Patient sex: M
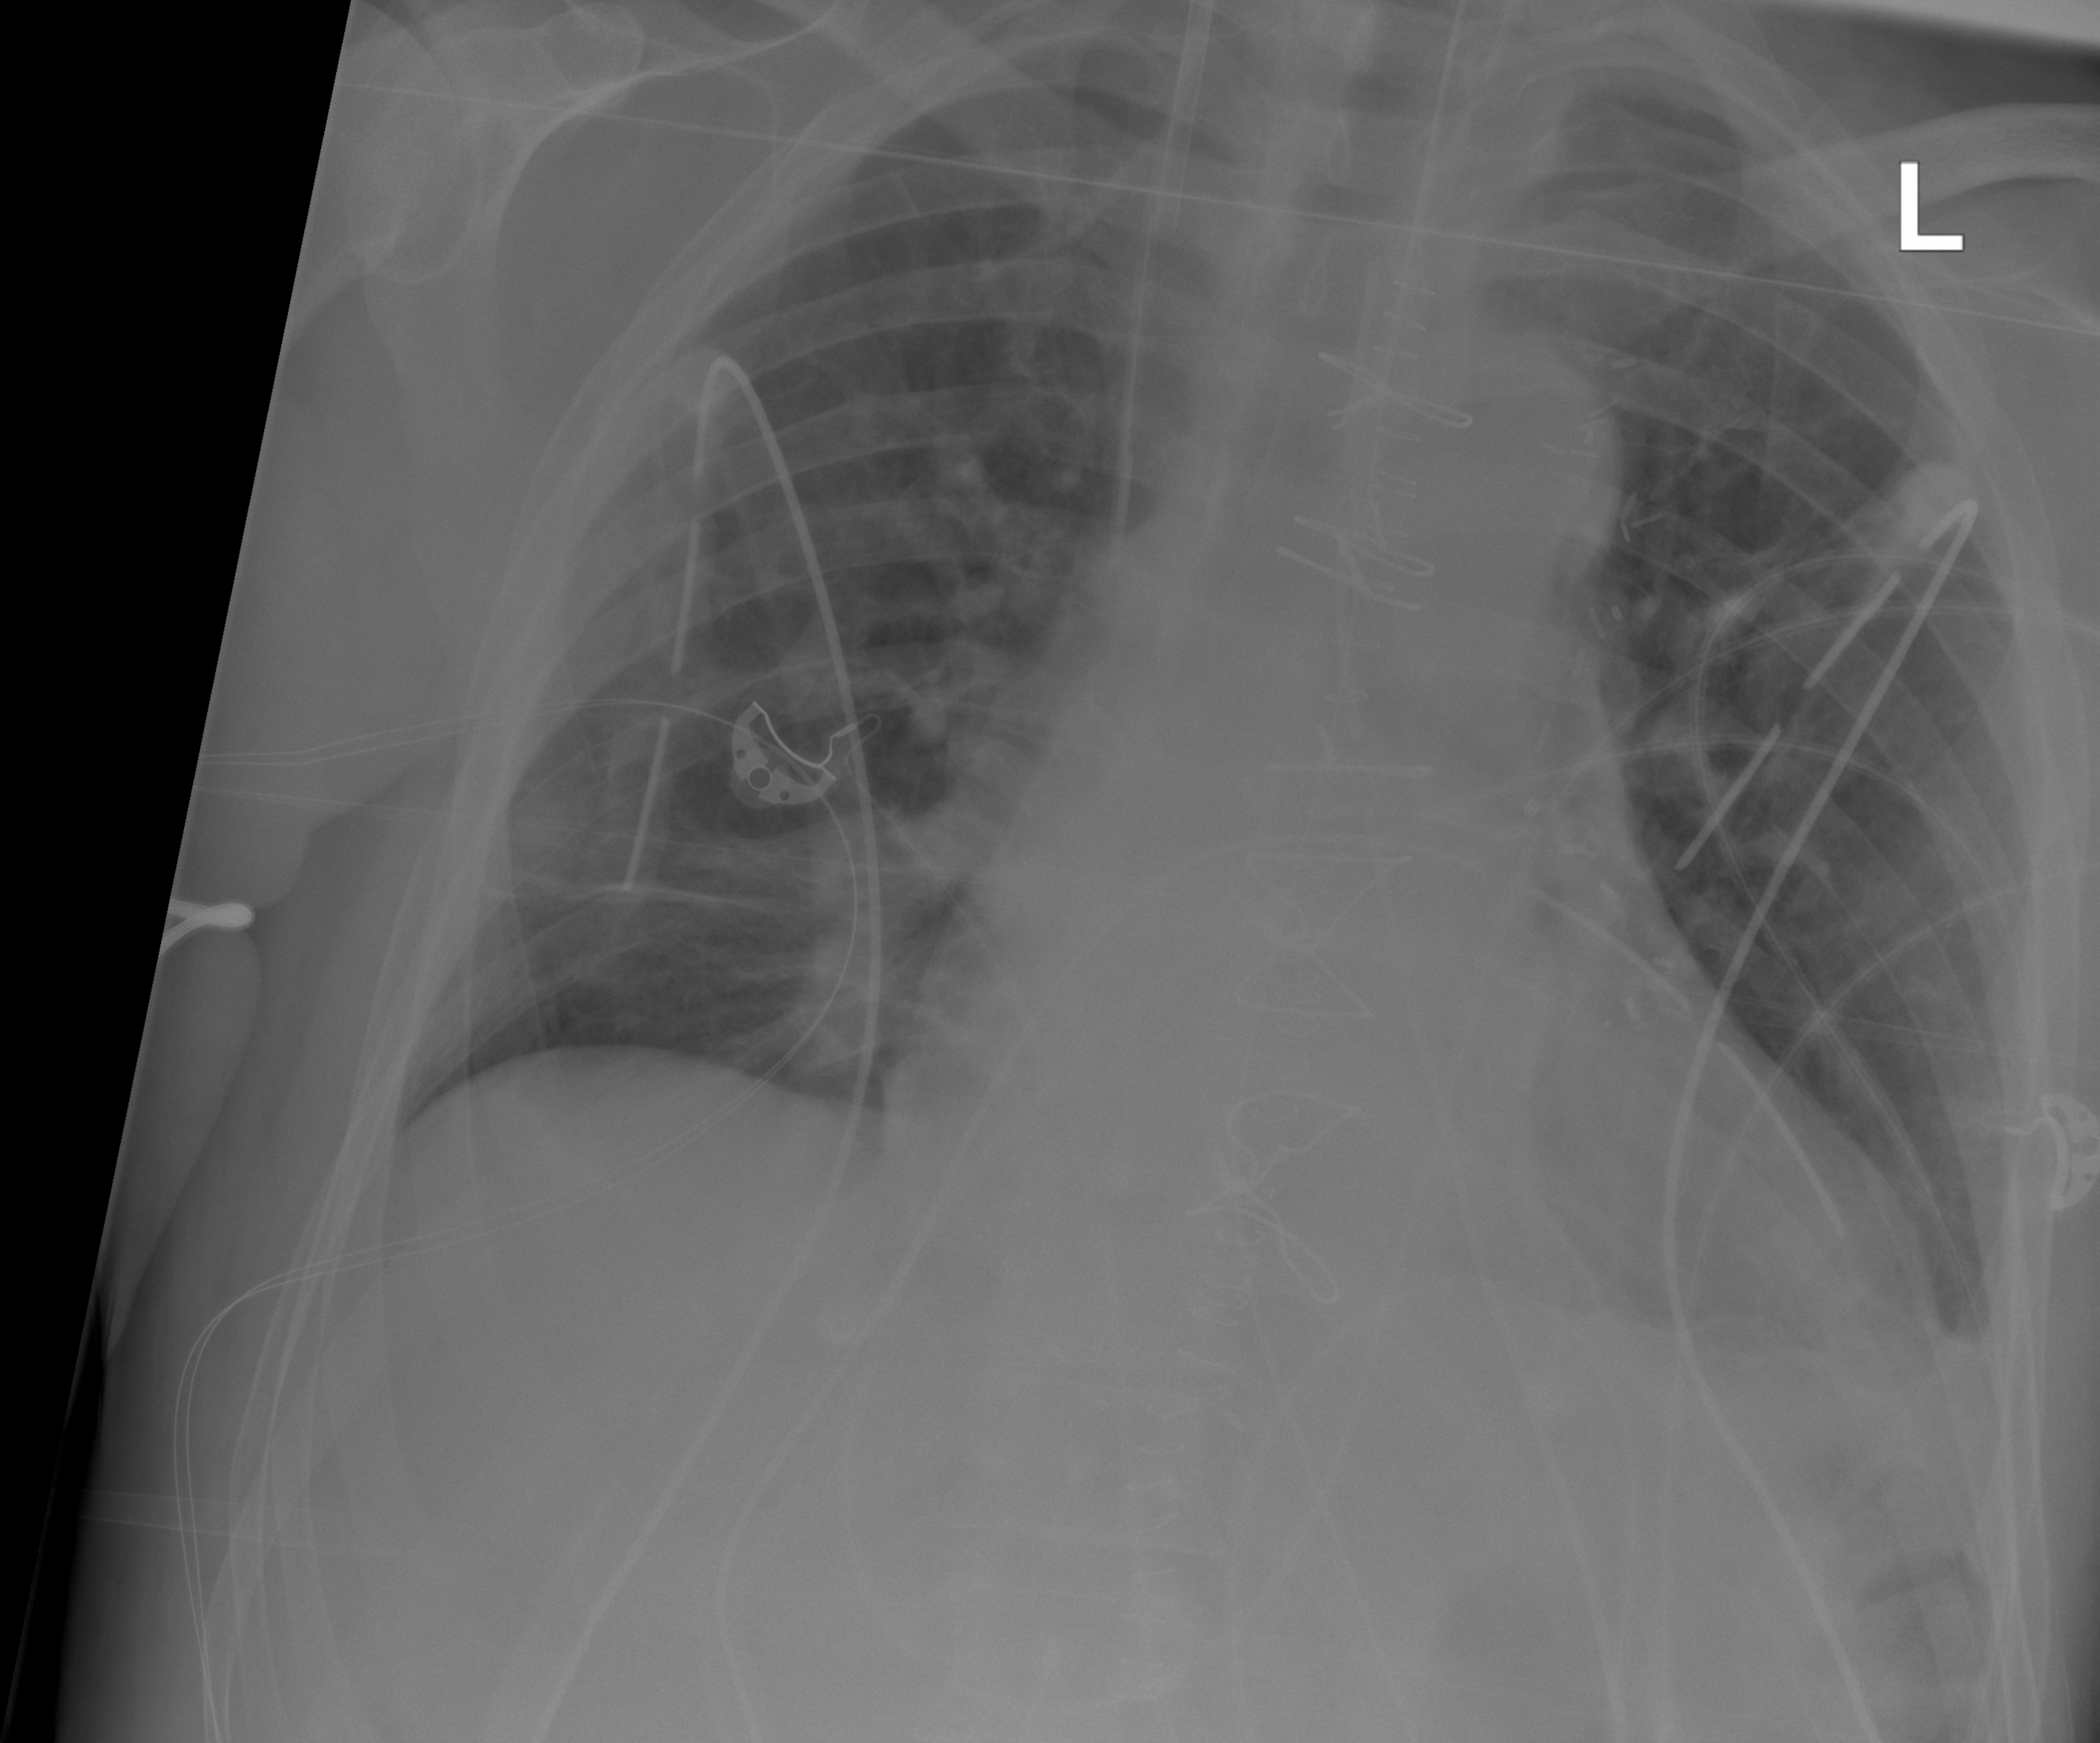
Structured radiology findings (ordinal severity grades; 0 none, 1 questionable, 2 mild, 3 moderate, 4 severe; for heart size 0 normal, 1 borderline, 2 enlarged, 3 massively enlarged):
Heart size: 1
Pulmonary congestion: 0
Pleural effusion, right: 2
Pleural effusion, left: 2
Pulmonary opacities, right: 2
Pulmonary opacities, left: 0
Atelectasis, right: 2
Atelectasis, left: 2